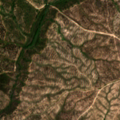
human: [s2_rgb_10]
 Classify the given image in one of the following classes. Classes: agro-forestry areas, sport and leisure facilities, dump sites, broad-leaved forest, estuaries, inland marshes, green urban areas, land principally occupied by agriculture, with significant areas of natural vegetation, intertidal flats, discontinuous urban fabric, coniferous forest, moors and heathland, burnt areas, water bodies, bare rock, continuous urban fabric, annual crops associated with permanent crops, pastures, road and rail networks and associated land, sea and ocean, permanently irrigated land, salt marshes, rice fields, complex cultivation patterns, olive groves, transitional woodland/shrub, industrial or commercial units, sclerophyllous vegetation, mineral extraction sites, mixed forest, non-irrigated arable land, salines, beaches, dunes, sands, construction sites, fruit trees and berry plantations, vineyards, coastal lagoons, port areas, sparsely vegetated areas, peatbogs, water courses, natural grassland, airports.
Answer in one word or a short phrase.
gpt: transitional woodland/shrub